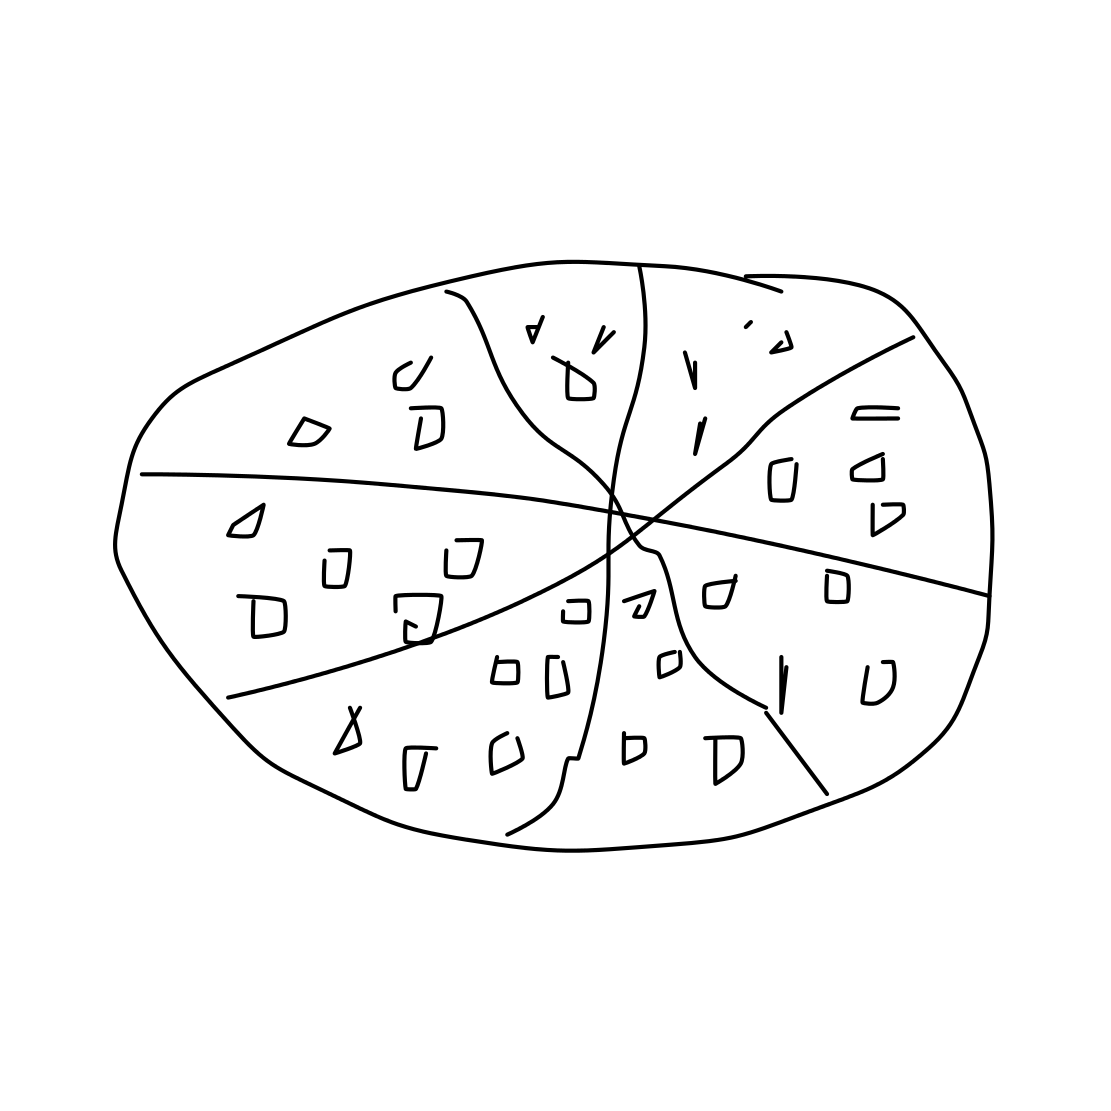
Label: pizza